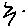
Label: zigzag